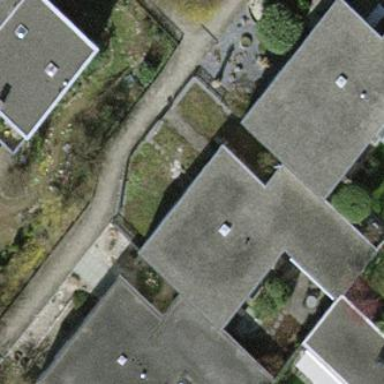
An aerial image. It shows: Terrace building.